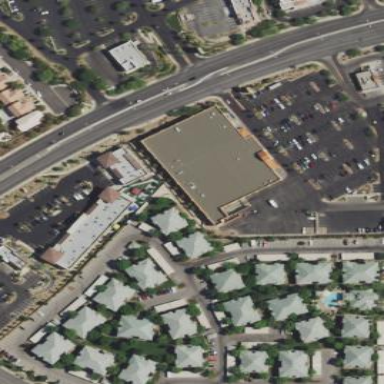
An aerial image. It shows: Retail area.